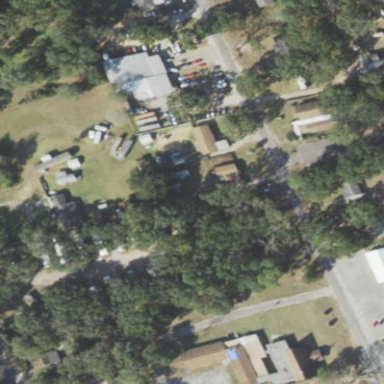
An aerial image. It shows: Residential area designated as trailer park.